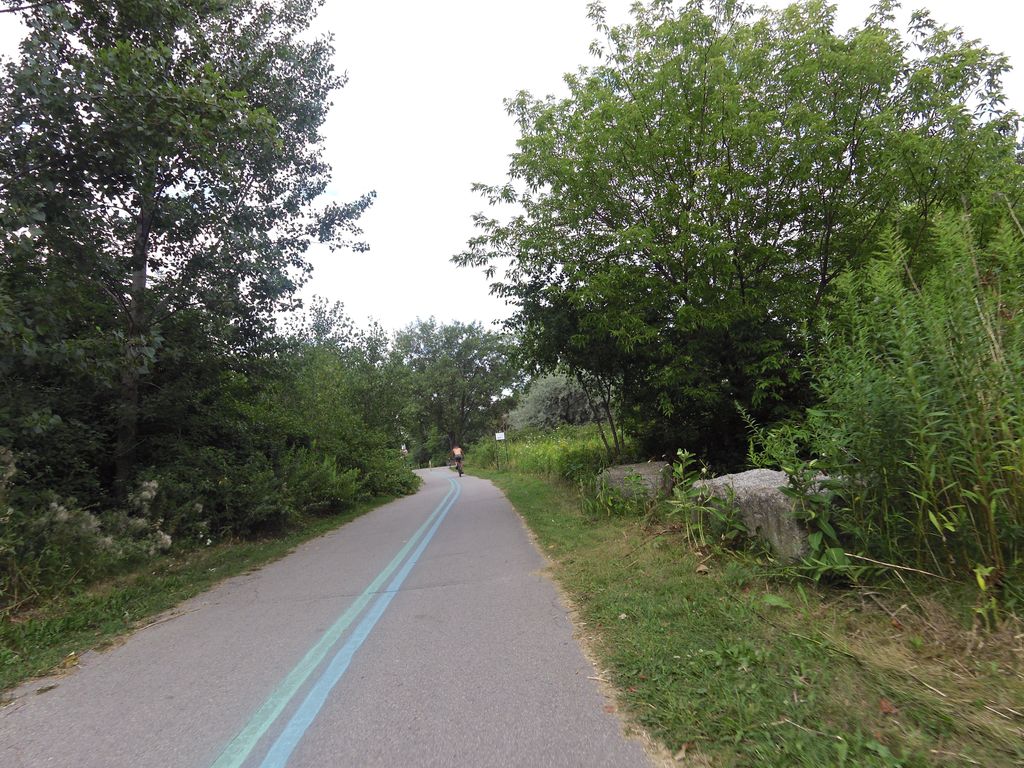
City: toronto